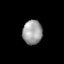
Tissue: lung
Cell type: Epithelial cells
Senescence score: 0.2199
Nuclear area (px): 470
Mean DAPI intensity: 157.187